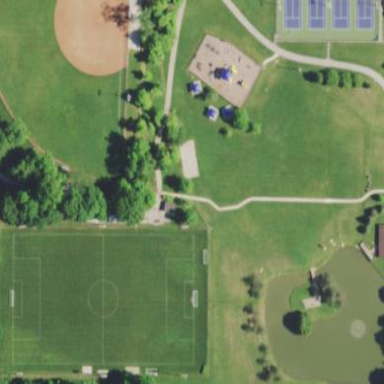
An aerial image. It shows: Soccer pitch for leisure land activities.